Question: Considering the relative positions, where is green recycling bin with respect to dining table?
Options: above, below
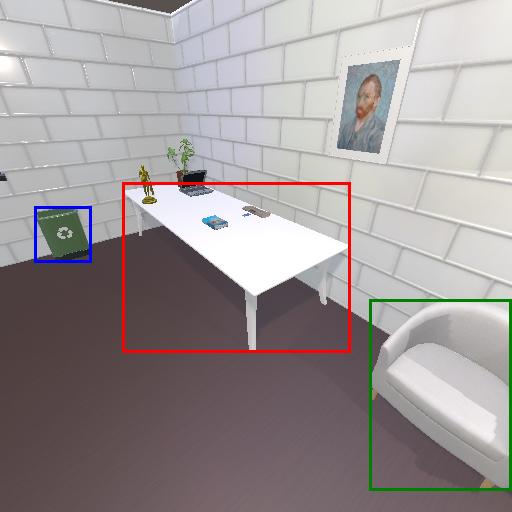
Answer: above